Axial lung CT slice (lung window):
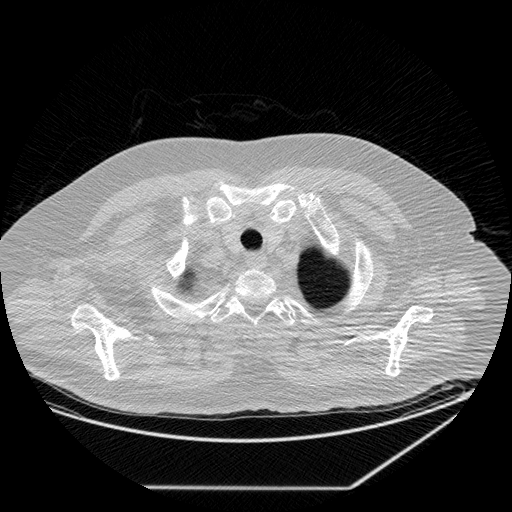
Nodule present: no